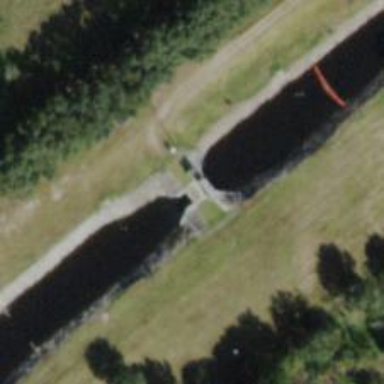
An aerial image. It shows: Weir along the waterway.